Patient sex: F
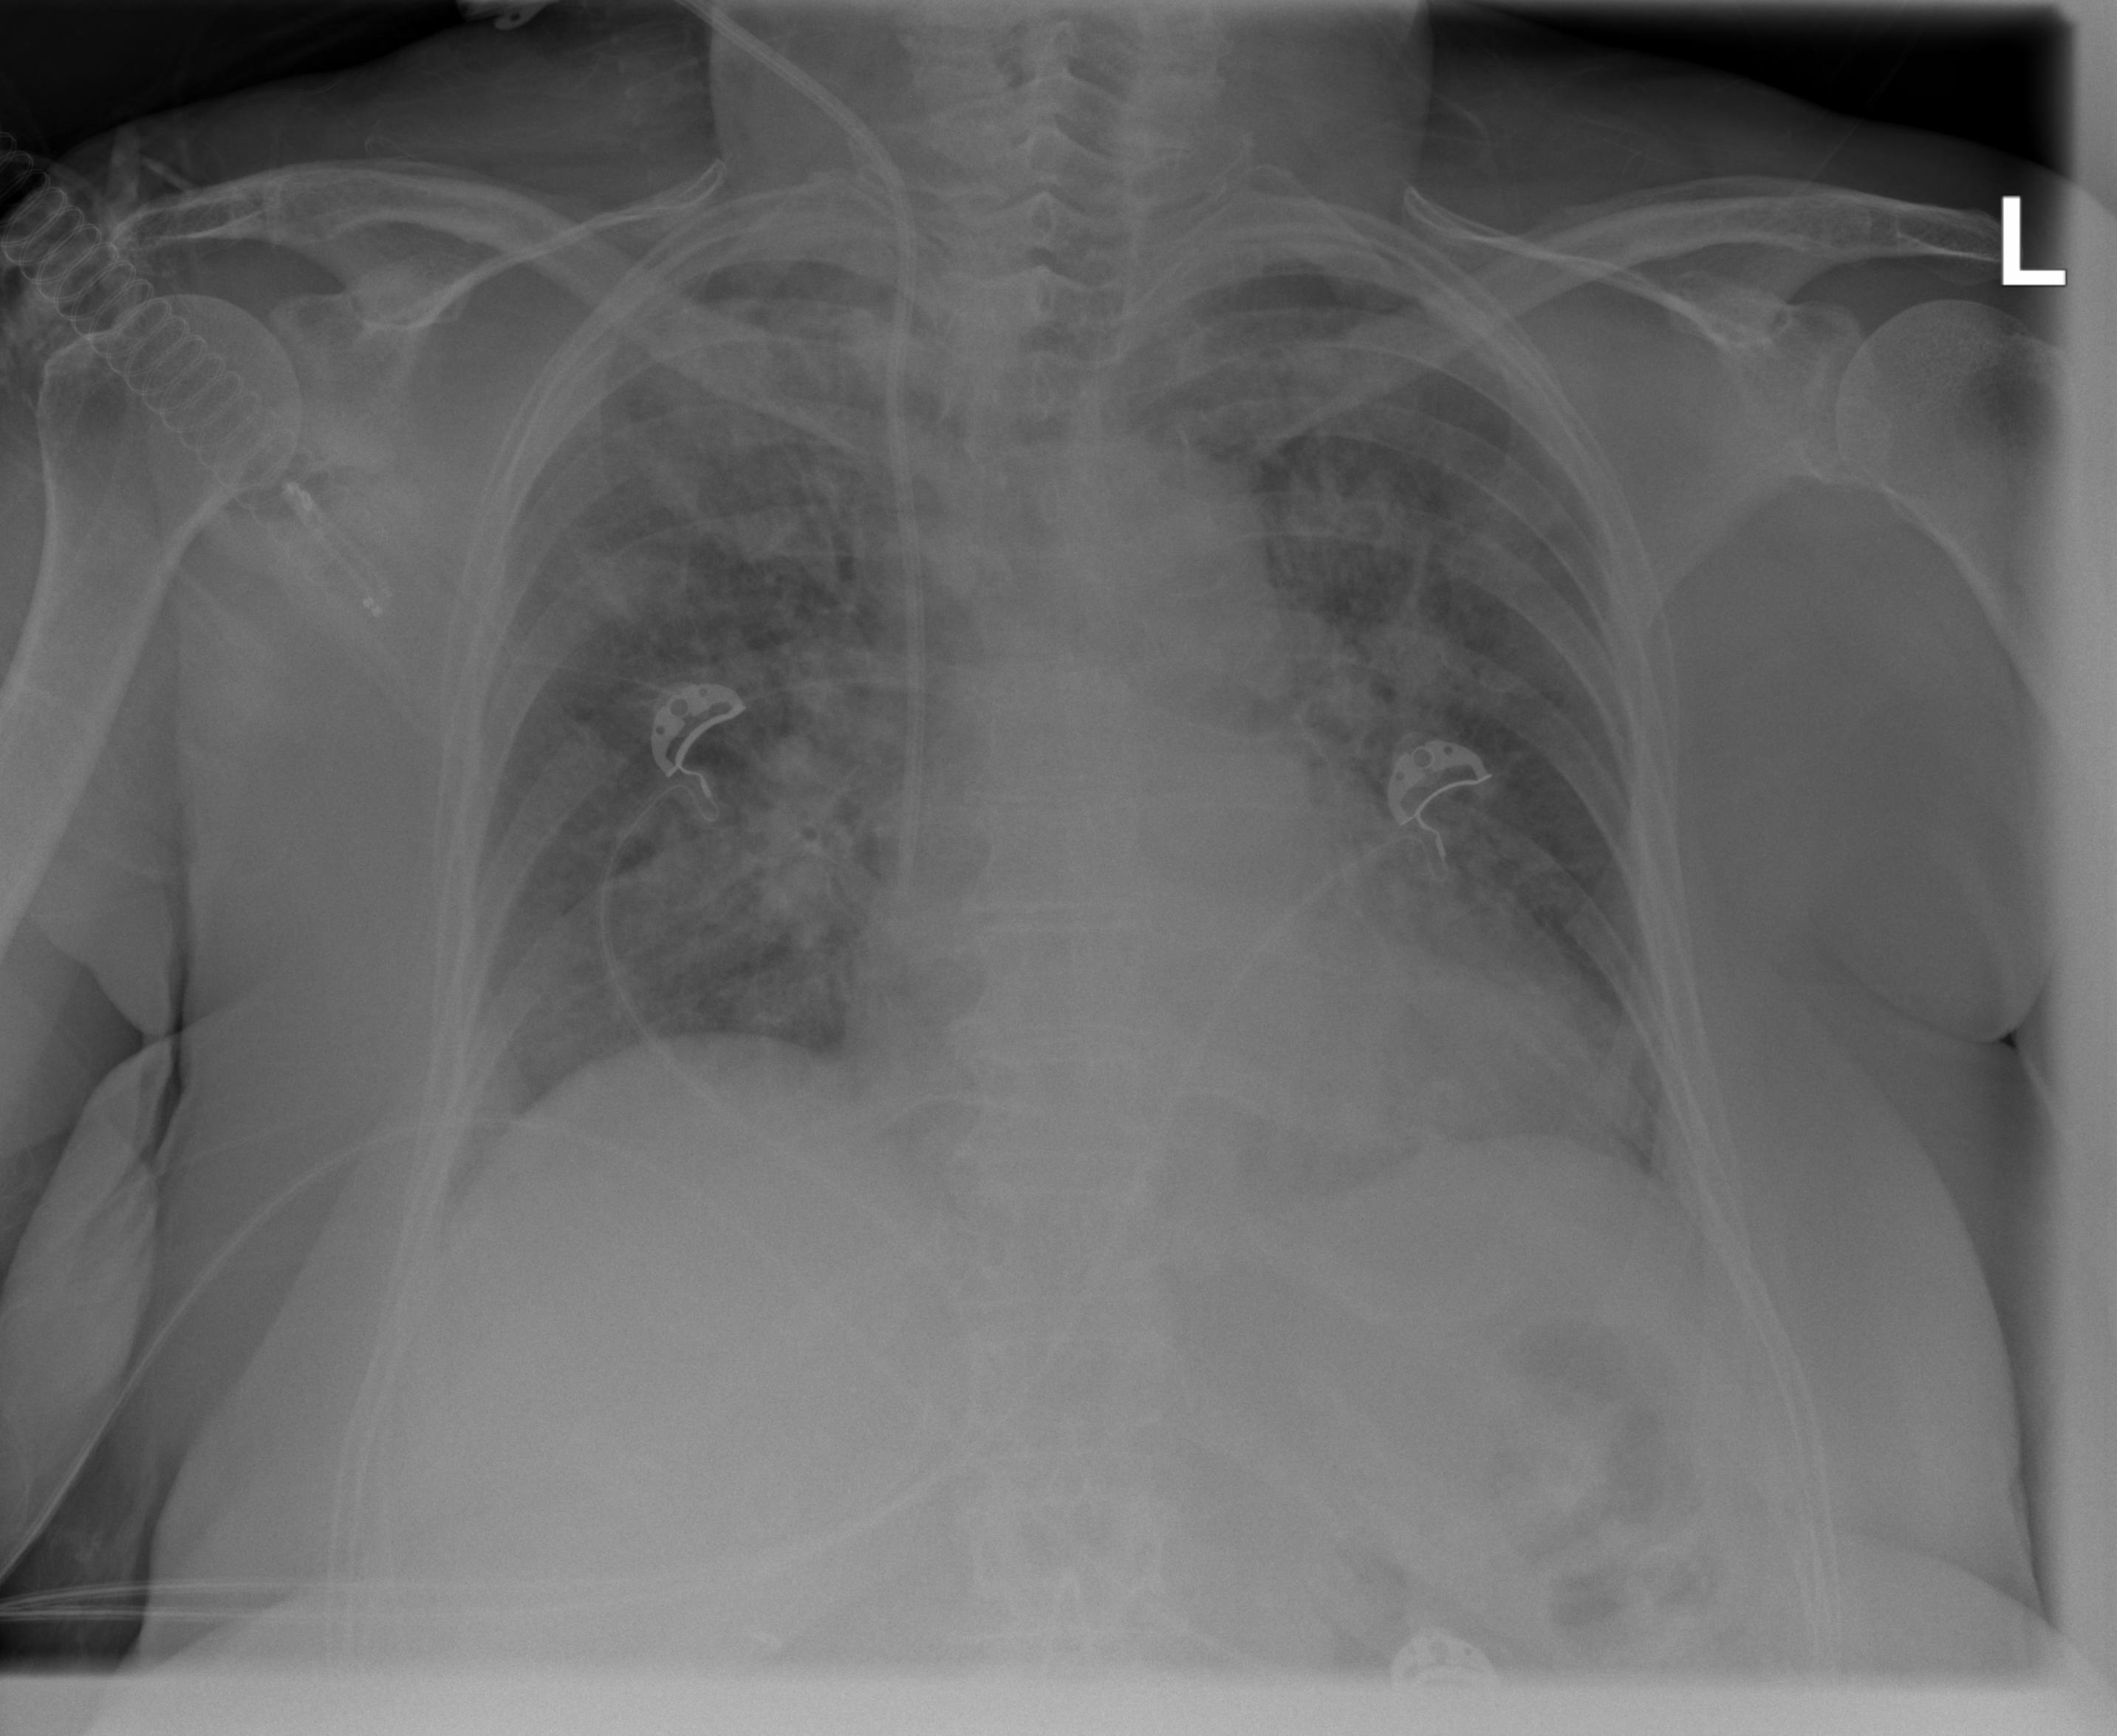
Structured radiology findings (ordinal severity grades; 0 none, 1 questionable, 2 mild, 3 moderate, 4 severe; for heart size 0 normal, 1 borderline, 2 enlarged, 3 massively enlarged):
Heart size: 2
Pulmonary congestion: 3
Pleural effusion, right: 0
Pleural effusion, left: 1
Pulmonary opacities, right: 3
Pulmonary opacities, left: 3
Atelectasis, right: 2
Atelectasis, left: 2